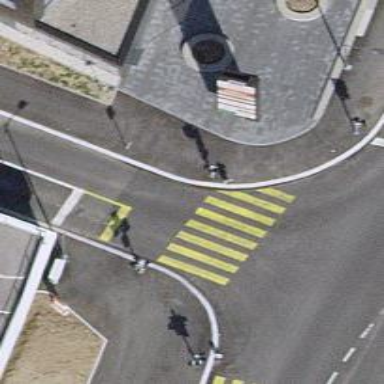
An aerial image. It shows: Crossing with zebra markings controlled by traffic signals.